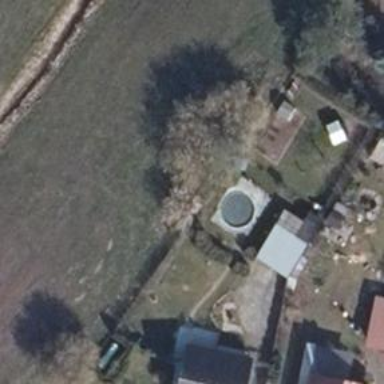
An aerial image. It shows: Swimming pool located in leisure land.